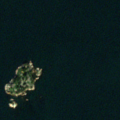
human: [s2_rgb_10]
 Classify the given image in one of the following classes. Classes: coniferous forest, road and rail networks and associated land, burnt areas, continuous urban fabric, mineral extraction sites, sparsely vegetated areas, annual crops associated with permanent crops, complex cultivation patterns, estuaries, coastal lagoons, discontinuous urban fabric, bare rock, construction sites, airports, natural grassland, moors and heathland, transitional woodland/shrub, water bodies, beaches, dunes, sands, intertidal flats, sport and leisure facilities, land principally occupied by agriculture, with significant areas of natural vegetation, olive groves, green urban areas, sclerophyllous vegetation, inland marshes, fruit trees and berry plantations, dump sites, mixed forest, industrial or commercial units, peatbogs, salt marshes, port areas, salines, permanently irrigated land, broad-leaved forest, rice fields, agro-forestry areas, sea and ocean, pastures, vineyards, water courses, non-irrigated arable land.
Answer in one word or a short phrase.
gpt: sea and ocean